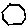
Label: hexagon